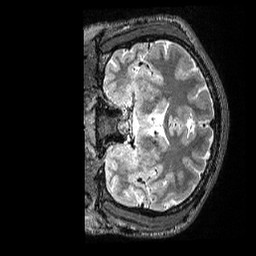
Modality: T2w
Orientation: coronal
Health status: healthy
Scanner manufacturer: siemens
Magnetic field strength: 3 T
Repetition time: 3.2 s
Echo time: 0.565 s